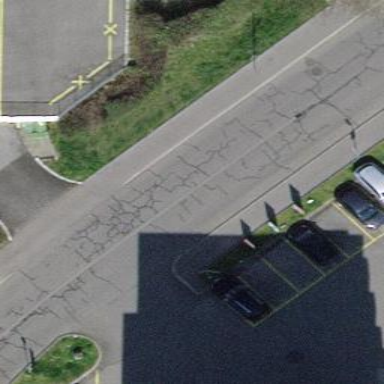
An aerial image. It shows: Parking available on the street side.